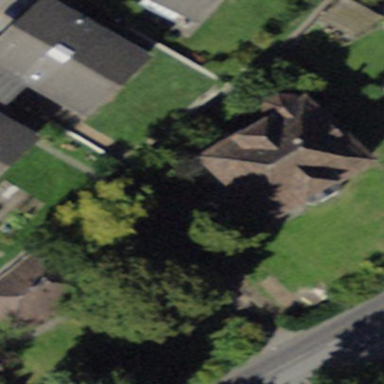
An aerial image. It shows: Residential building.